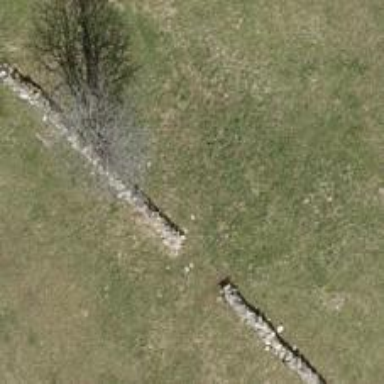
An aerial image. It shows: Wall is shown in the image.